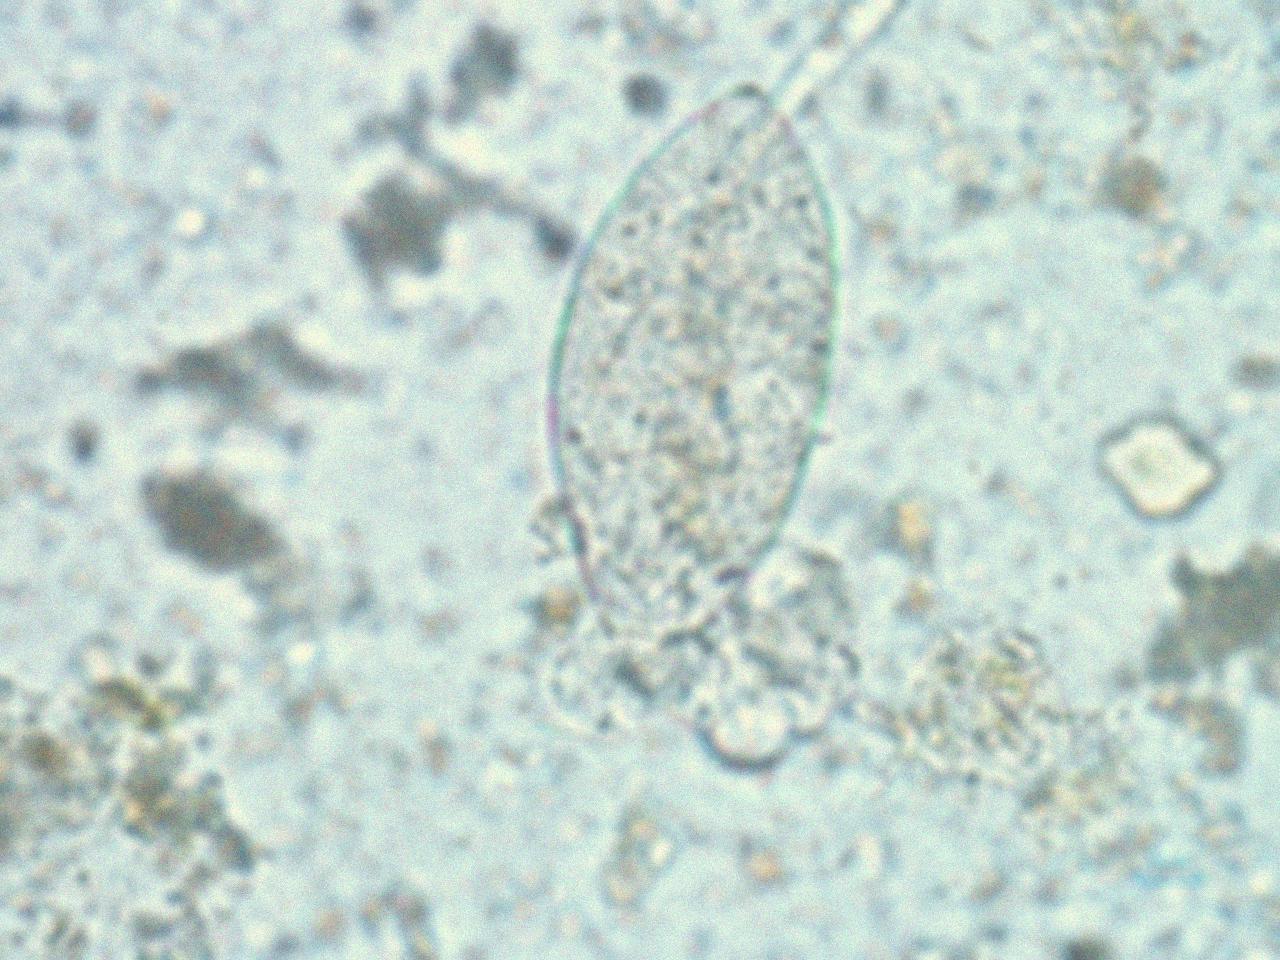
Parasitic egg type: Fasciolopsis buski